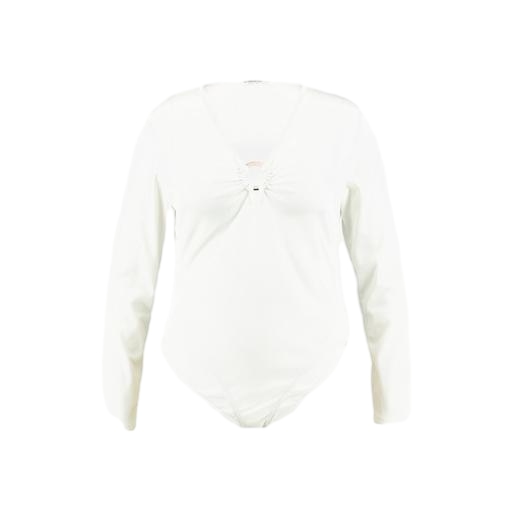
white body suit, white twist front long sleeve tee, white plus size graphic bodysuit, white background